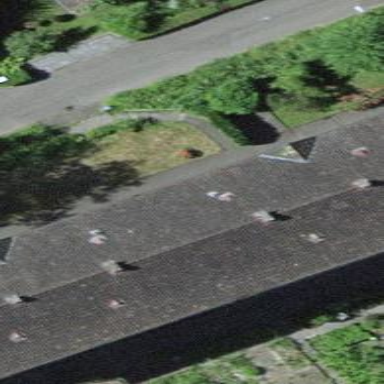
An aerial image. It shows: Hipped roof apartment building.